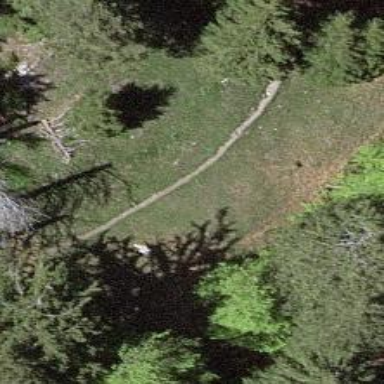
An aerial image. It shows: Path.